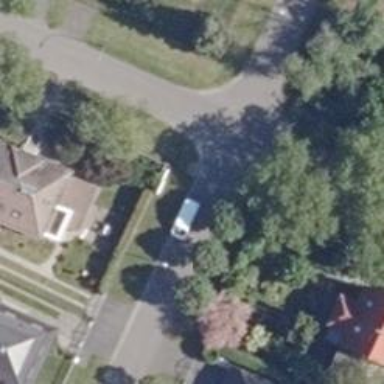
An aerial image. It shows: Residential road with asphalt surface and no sidewalk.